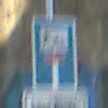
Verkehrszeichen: SackgasseRadverkehrFussgaengerDurchlaessig
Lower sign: HinweisGeaenderteVorfahrtVerkehrsfuehrungVerkehrsregelung3
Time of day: Midday
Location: Outdoor (Urban)
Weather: Clear
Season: NotSpecified
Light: Natural